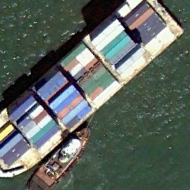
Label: Container_ship